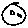
Label: moon